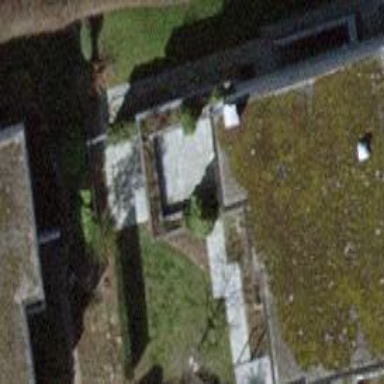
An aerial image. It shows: Building with flat roof.